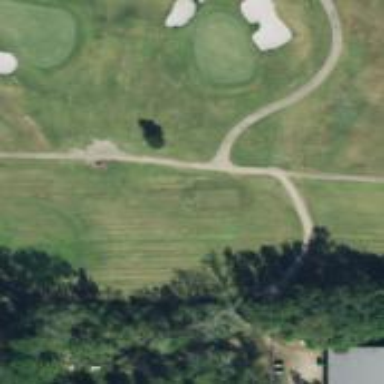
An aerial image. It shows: Service road alongside golf path.